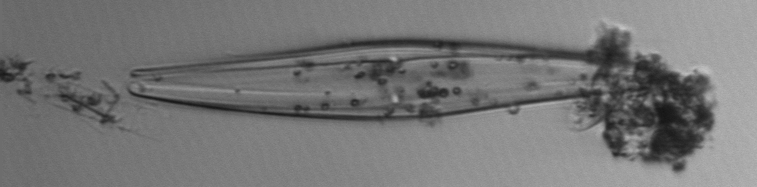
Label: Pleurosigma